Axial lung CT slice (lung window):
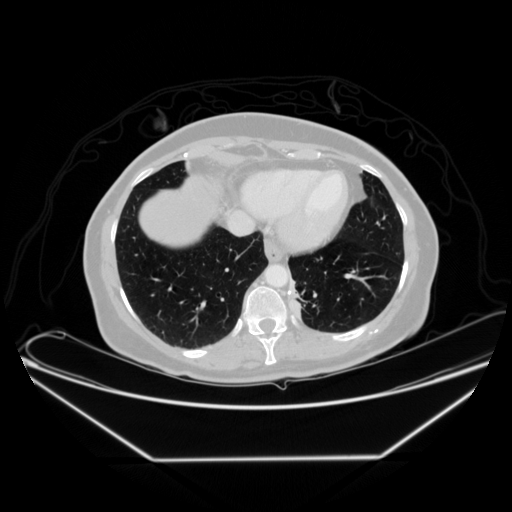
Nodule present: no